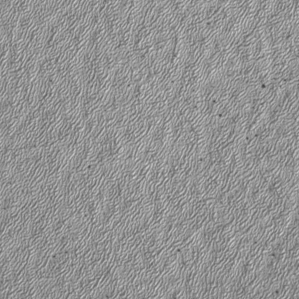
Label: frost